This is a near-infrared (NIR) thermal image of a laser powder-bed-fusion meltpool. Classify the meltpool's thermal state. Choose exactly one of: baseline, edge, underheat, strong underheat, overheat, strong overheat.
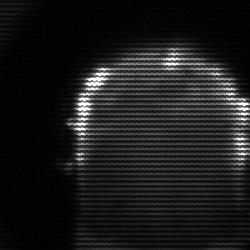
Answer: baseline